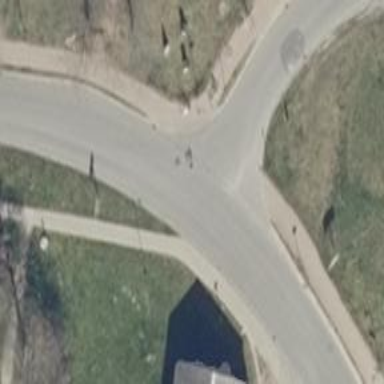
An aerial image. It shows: Unmarked crossing on the road.